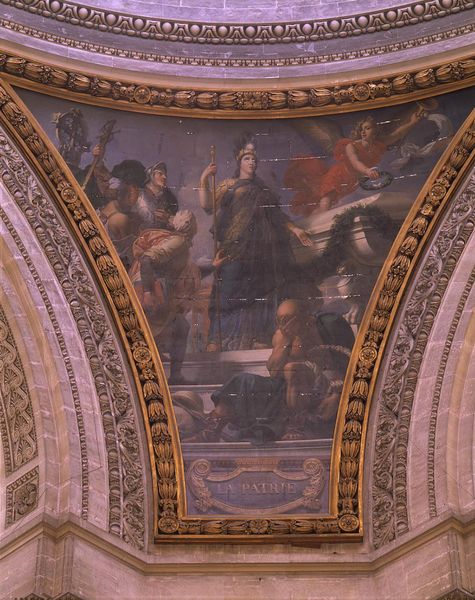
Titel: La Patrie, Das Vaterland
Künstler: François Gérard
Standort: Paris
Institution: Panthéon
Schlagwörter: blau, flügel, gemälde, gott, himmel, mann, umhang, menschen, sitzen, ausschnitt, frankreich, frau, kleid, männer, pfeiler, raum, schwarz, symbol, weiss, gebäude, rot, schloss, tuch, malerei, muster, ornament, alt, anzug, wand, architektur, barock, rahmen, stehen, stein, trauer, bild, goldrahmen, schauen, feld, kirche, figur, gewand, gold, mantel, decke, innen, kind, personen, girlande, krone, fliegen, stock, engel, skulptur, federbusch, relief, schrift, bogen, italien, stab, abstrakt, mauer, rind, kuppel, krieg, treppe, kaiser, könig, lanze, soldaten, kartusche, detail, inschrift, ornamente, wandgemälde, muse, metall, stuck, stufen, podest, foto, fotografie, photographie, bögen, panzer, gewölbe, kreuz, dom, schwert, waffen, soldat, waffe, napoleon, helm, herrscher, allegorie, kranz, lorbeerkranz, personifikation, göttin, ritter, rüstung, zwickel, altar, photo, verziert, fries, römer, sims, brustpanzer, harnisch, gesims, sarg, hubi, sandstein, götter, griechisch, krieger, fresken, segen, segnen, griechenland, vatikan, feldherr, herrscherin, speer, deckengemälde, fresko, golden, posaune, wandbild, athene, minerva, eierstab, ikone, zepter, alegorie, ehrenkranz, athena, kriegerin, siegeskranz, standarte, perlstab, deckenmalerei, weltkugel, steinmetzarbeit, sarkophag, pathis, pathos, freske, scheinarchitektur, deckenfresko, viktoria, scheben, vaterland, ext, ornamnete, aufblicken, verurteilung, deckenbemalung, deckenbild, amrmor, brustharnisch, siegerkranz, inneneraum, tuuch, wappent, blaut, e, la patrie, patrie, der vater, la patre, heimatland, weinenden